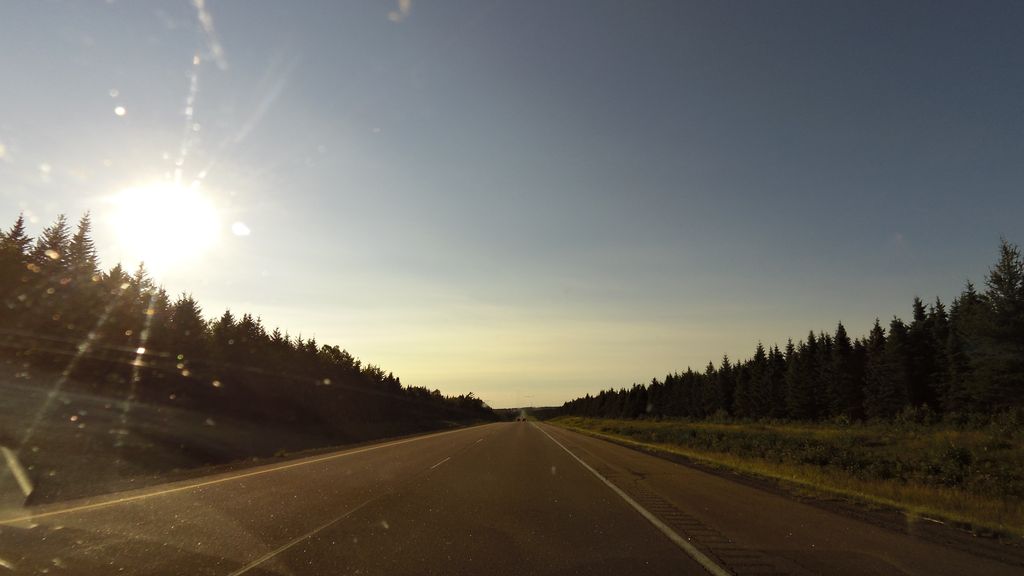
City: charlottetown